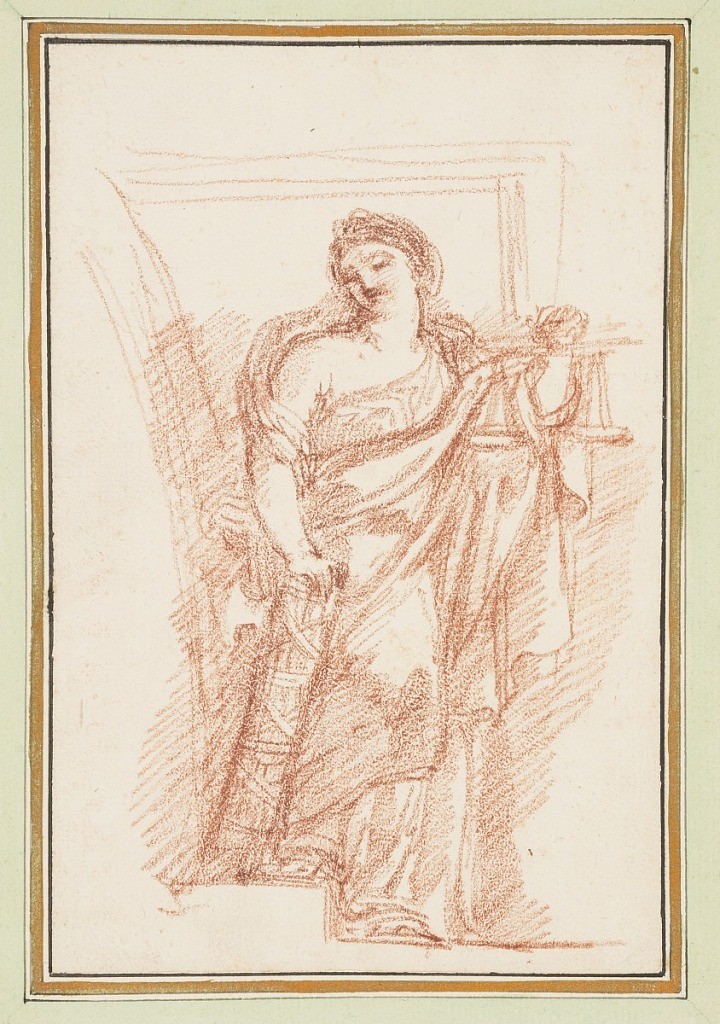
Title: Allegorical figure of Justice with fasces
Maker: Jean-Robert Ango, French, active in Rome 1759 –1770, d. 1773
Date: ca. 1759–70
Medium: Red chalk on paper
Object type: Drawing
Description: Allegorical figure of Justice. Robed woman, head bent slightly to right. Left arm up, bent at the elbow, and right arm down, hand resting on a fasces.